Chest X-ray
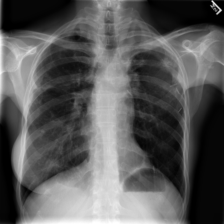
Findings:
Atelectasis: negative
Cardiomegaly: negative
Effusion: negative
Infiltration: negative
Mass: negative
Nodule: negative
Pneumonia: negative
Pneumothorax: negative
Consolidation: negative
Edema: negative
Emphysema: negative
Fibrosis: positive
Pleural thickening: positive
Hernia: negative